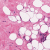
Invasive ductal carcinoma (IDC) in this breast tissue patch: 0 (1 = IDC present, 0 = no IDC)